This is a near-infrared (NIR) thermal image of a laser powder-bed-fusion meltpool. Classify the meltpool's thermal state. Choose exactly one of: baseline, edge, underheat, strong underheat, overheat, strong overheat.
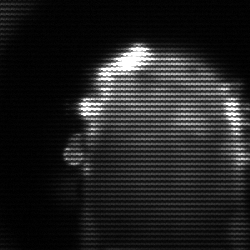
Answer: baseline